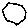
Label: hexagon